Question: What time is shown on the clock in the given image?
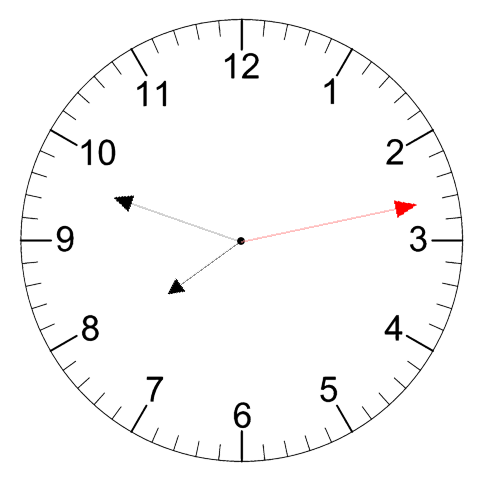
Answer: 07:48:13